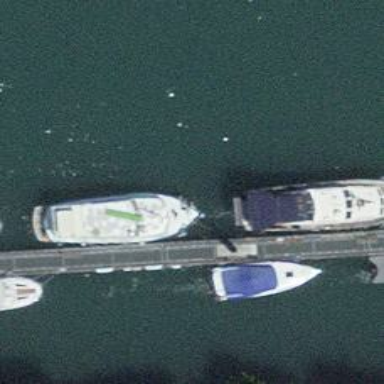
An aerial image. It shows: Marina on leisure land.